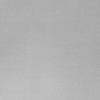
Atmospheric dust classification: dusty